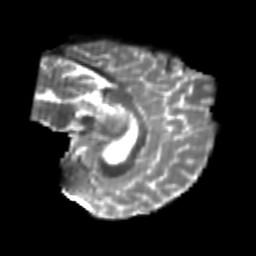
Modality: T2w
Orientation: sagittal
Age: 24
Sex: male
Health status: healthy
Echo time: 0.074 s